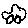
Label: car